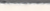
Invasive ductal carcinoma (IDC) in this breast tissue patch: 0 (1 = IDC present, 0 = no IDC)